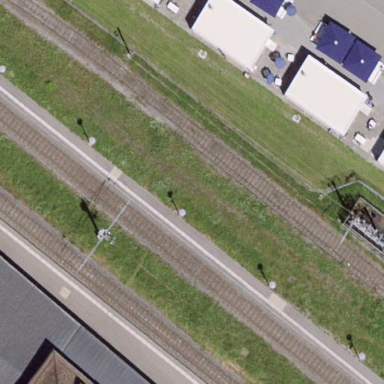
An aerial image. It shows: Platform for public transport at railway station.